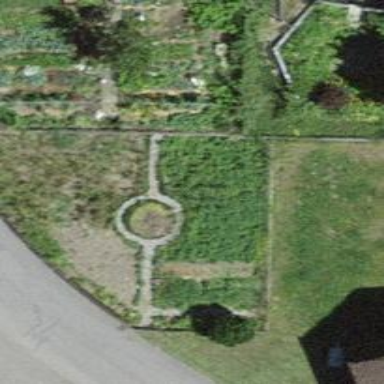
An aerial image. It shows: Garden that is leisure land.